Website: apple
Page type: billing-address
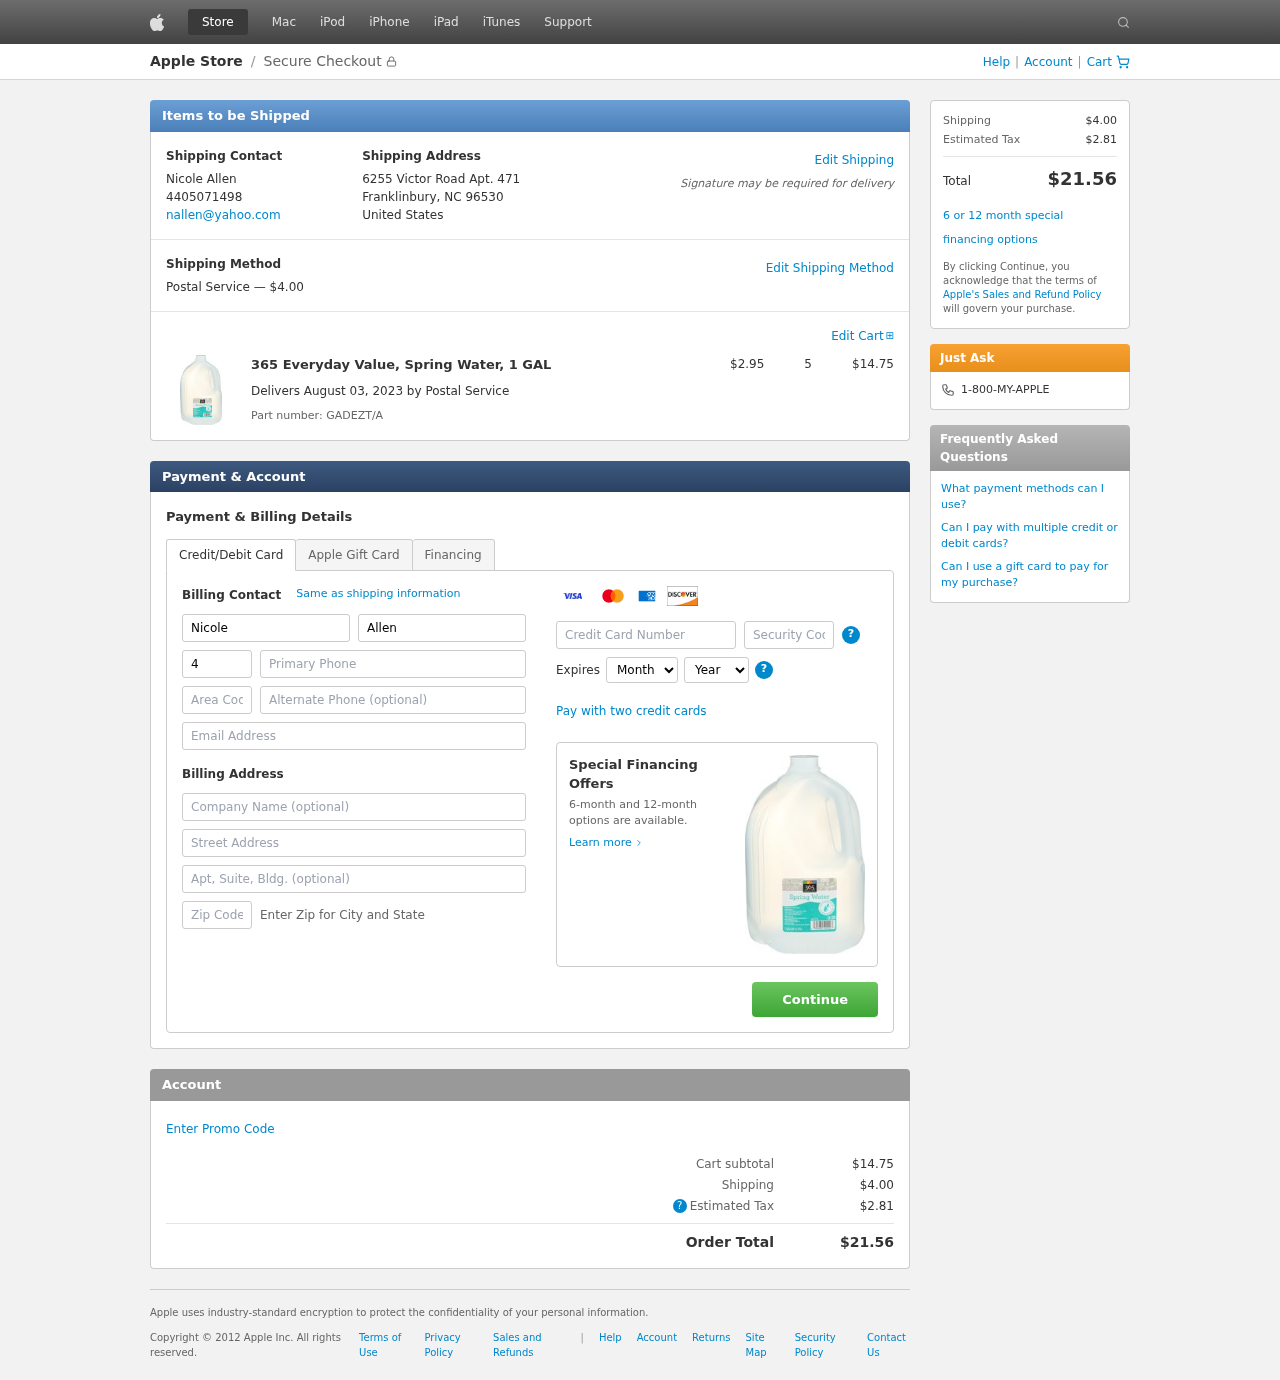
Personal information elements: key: PII_CARD_CVV
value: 709
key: PII_CARD_EXPIRY_MONTH
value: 04
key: PII_CARD_EXPIRY_YEAR
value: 28
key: PII_CARD_NUMBER
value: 5372 0695 0089 0086
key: PII_CITY_STATE_ZIP
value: Franklinbury, NC 96530
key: PII_COMPANY
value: Smith, Morgan and Burch
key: PII_COUNTRY
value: United States
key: PII_EMAIL
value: nallen@yahoo.com
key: PII_FIRSTNAME
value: Nicole
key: PII_FULLNAME
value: Nicole Allen
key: PII_LASTNAME
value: Allen
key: PII_PHONE
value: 4405071498
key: PII_PHONE_AREA
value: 440
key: PII_POSTCODE2
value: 65810
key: PII_STREET
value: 6255 Victor Road Apt. 471
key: PII_STREET2
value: Suite 913
Product elements: key: PRODUCT1_NAME
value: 365 Everyday Value, Spring Water, 1 GAL
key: PRODUCT1_PRICE
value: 2.95
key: PRODUCT1_QUANTITY
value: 5
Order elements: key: ORDER_SHIPPING_COST
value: $4.00
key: ORDER_SUBTOTAL
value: $14.75
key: ORDER_DELIVERY_DATE
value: August 03, 2023
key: ORDER_PART_NUMBER
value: GADEZT/A
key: ORDER_TAX
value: $2.81
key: ORDER_TOTAL
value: $21.56